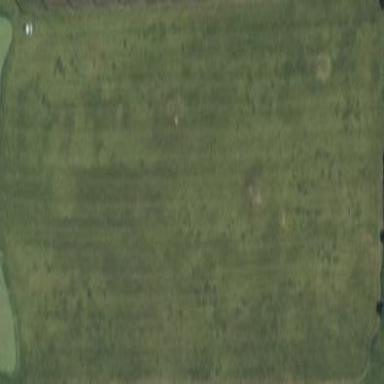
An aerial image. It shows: Golf rough area.